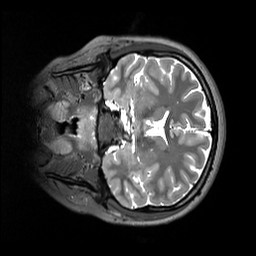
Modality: T2w
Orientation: coronal
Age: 24
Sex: female
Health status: healthy
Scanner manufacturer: siemens
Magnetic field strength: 3 T
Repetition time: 3.2 s
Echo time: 0.412 s